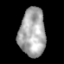
Tissue: lung
Cell type: Endothelial cells
Senescence score: 0.1219
Nuclear area (px): 1237
Mean DAPI intensity: 169.071